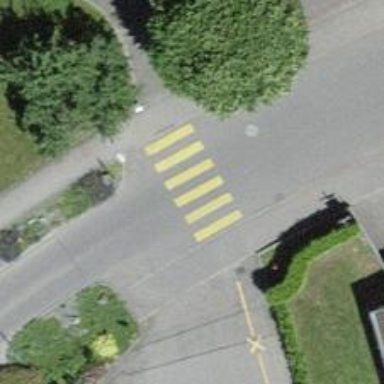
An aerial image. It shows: Uncontrolled road crossing.